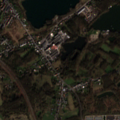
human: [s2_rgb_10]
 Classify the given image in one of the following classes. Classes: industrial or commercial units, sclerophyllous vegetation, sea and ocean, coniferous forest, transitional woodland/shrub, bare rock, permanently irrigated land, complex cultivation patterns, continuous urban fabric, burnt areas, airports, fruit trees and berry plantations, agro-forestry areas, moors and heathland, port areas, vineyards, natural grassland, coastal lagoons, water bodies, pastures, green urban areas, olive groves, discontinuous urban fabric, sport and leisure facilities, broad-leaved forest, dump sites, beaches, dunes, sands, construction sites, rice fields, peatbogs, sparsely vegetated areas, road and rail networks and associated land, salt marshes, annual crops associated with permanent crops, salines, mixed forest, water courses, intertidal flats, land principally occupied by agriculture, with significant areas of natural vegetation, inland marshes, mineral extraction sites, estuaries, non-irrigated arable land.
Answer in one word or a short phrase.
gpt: discontinuous urban fabric, pastures, complex cultivation patterns, land principally occupied by agriculture, with significant areas of natural vegetation